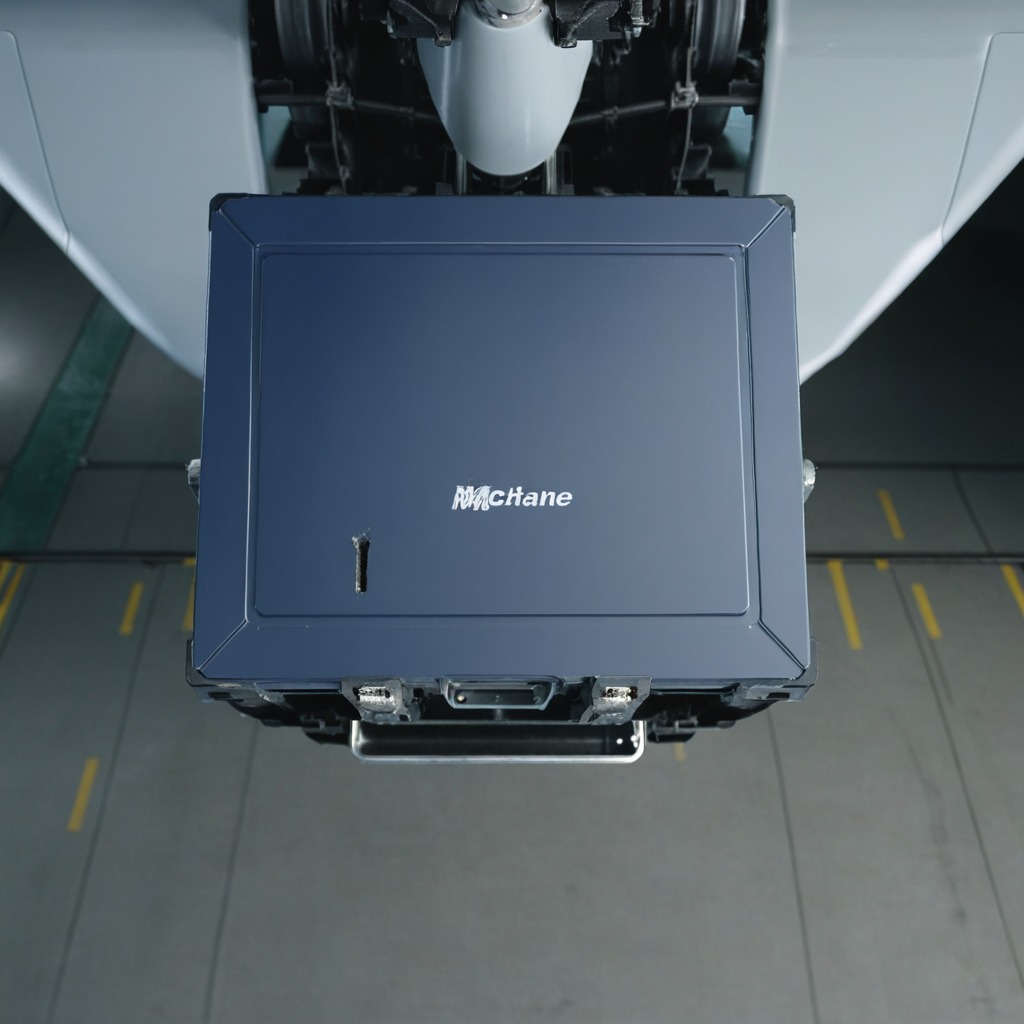
A metal screw is lying on the toolbox surface.